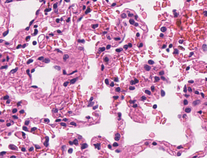
Tumor epithelial tissue: no
Tumor-associated stroma tissue: no
Normal tissue: yes